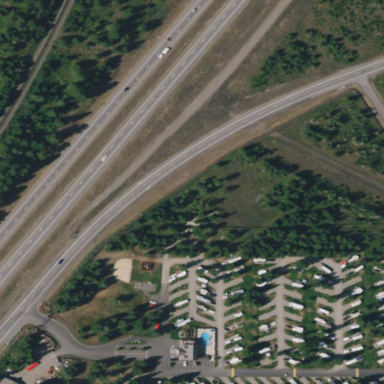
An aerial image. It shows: Caravan site with sanitary dump station.